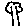
Label: tree